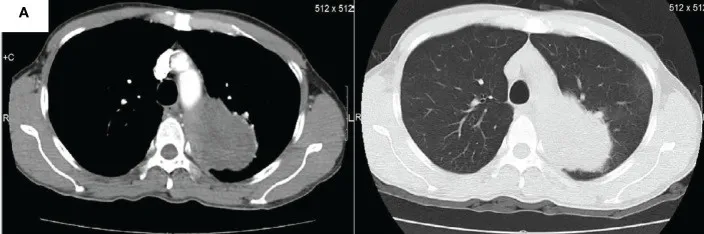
Radiologic images of the pulmonary blastoma patient. (A) Baseline image.
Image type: radiology (ct)